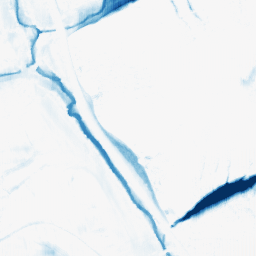
Category: morphological
Decomposition family: morphological_ellipse
Decomposition parameters: operation: closing
width: 30
height: 10
Upsampling method: fft_zeropad
Upsampling parameters: scale: 8
Upsampling scale: 8